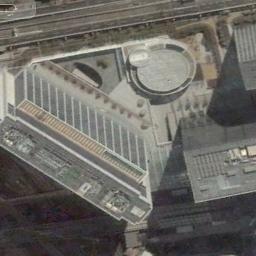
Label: commercial_area